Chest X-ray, PA view. Patient: 60 years old, sex F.
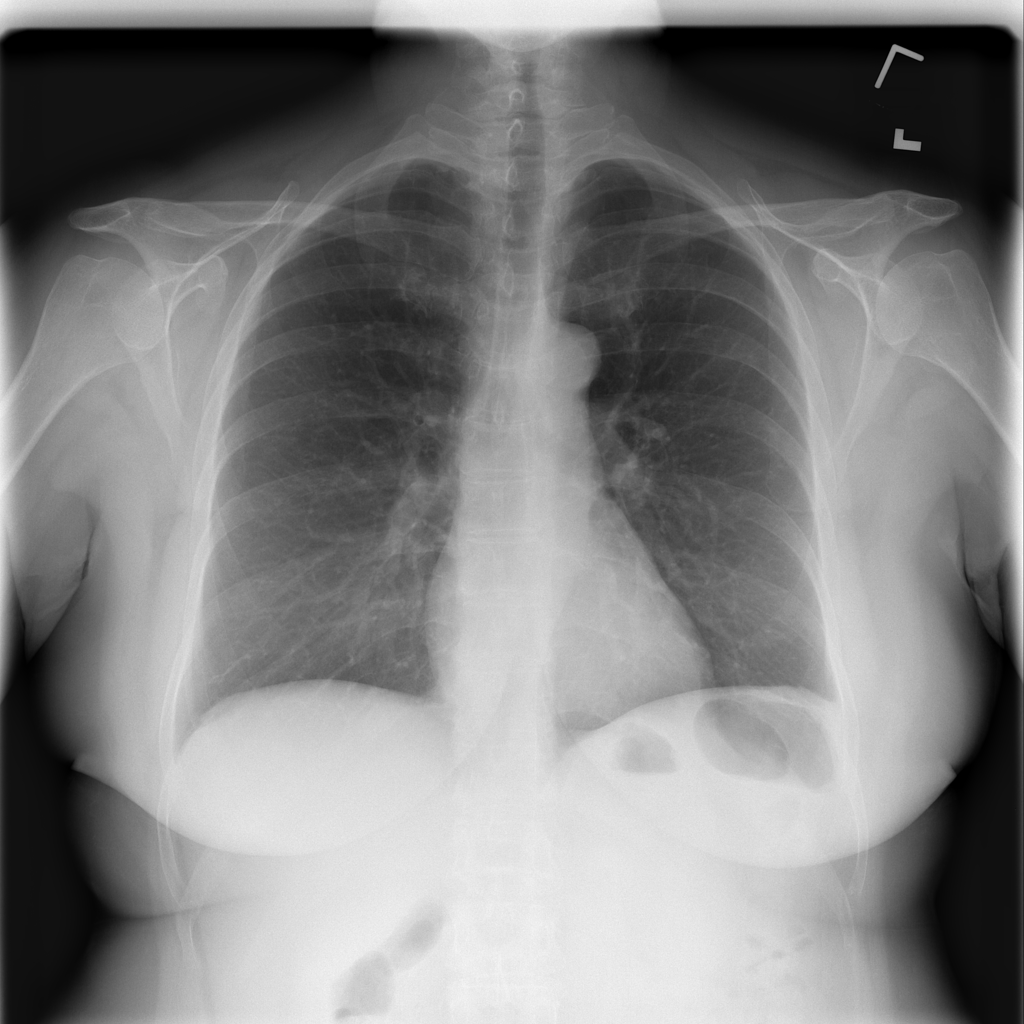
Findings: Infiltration